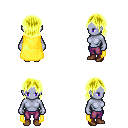
a pixel art fantasy rpg character, female body template, dark elf, purple skin, yellow cape, magenta pants, gold long bangs hairstyle, brown shoes, four views (front, back, left, right), 2x2 character sprite sheet, small pixel art, hard edges, no anti-aliasing